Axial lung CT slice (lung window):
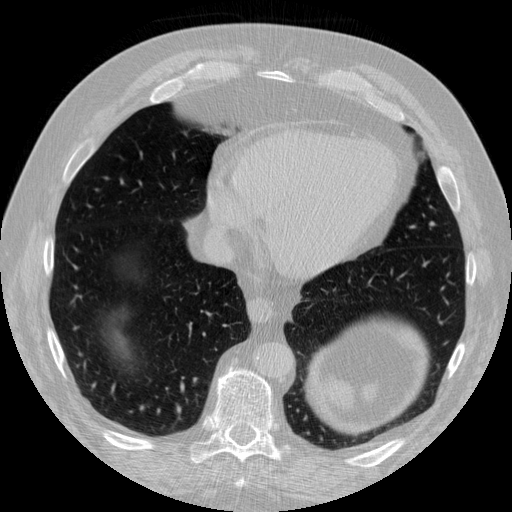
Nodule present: no